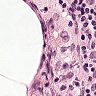
Metastatic tissue present: no